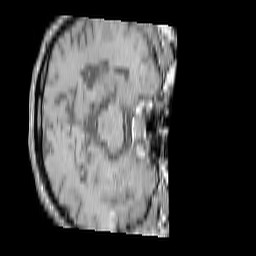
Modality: T1w
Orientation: axial
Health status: ill
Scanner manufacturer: philips
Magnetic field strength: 3 T
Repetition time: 0.3787 s
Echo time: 0.002908 s